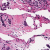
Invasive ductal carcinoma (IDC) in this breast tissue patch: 0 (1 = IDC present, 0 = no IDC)